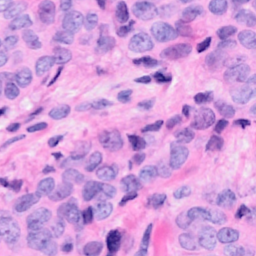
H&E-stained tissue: Breast